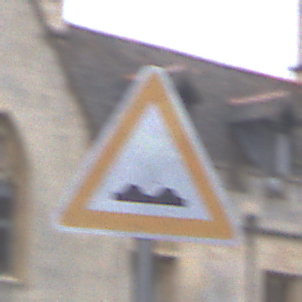
Verkehrszeichen: UnebeneFahrbahn
Umgebung: Outdoor, Urban
Tageszeit: Midday
Wetter: Overcast
Licht: Natural
Jahreszeit: NotSpecified
Kontrast: LowContrast